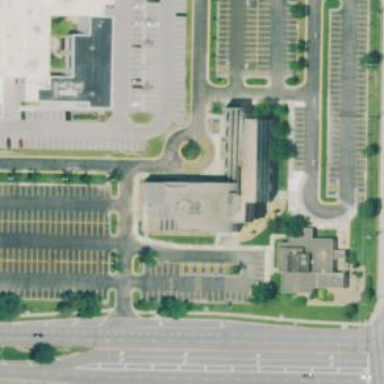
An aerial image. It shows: Clinic building offering healthcare services.